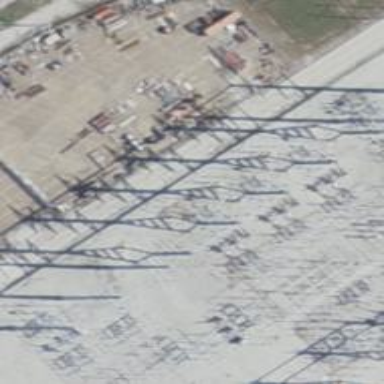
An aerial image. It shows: Switch for power supply.